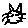
Label: cat